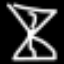
Label: hourglass